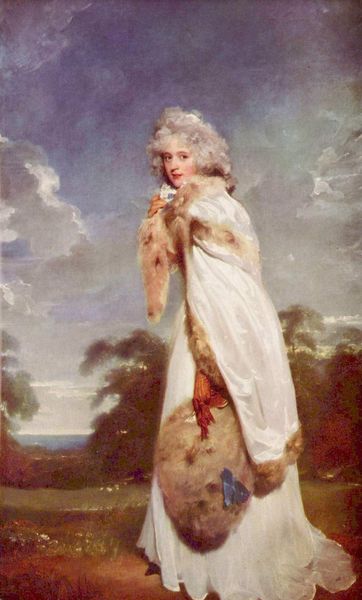
Titel: Porträt der Elizabeth Farren, spätere Countess von Derby
Künstler: Thomas Lawrence
Standort: New York (New York)
Institution: The Metropolitan Museum of Art
Schlagwörter: baum, blau, blätter, fuß, gemälde, hand, himmel, körper, meer, schatten, umhang, wasser, weiß, wolken, bäume, grün, landschaft, mädchen, see, blumen, braun, finger, frankreich, frau, frisur, grau, haar, handschuh, handschuhe, hut, kleid, licht, mund, nase, schwarz, ölbild, blick, dame, gras, park, rasen, rot, weg, wiese, wolke, rock, schleife, jacke, jung, augen, band, barock, falten, gesicht, halten, kragen, pelz, sehen, stehen, bildnis, blicken, hände, portrait, porträt, öl, einsamkeit, erde, feld, horizont, kalt, natur, wind, gebüsch, gehen, pfad, sonne, boden, gewand, haare, mantel, reich, adel, saum, schleifen, england, gainsborough, lippen, locke, locken, madame, prinzessin, puder, renaissance, rokoko, rouge, sanft, seide, vornehm, wald, adelige, bewölkt, fell, perücke, lächeln, schleppe, strand, wellen, laufen, farbe, violett, winter, maler, malerin, muse, stimmung, junge frau, edel, junge, satin, flucht, abgewandt, wandern, erdboden, seite, leinwand, nerz, schuh, anschauen, ganzfigur, fuchs, portät, aussen, erd, hochzeit, ganzkörperporträt, scheu, frsiur, lady, anblicken, pelzbesatz, reynolds, weiße haare, herzogin, pelzsaum, whistler, standportrait, english, blaue schleife, stehportrait, aussenporträt, määdchen